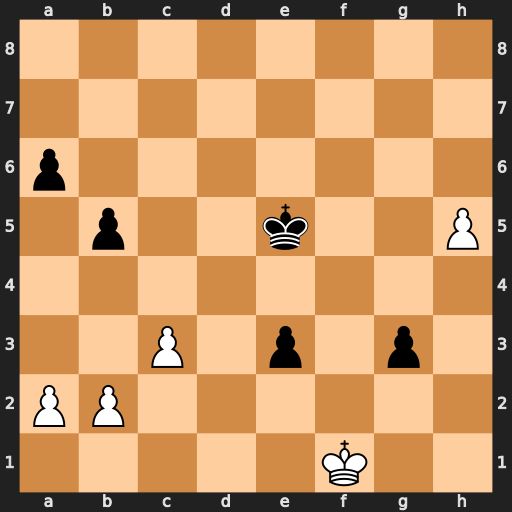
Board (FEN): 8/8/p7/1p2k2P/8/2P1p1p1/PP6/5K2
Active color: w
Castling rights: -
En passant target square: -
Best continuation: h6 Kf6 b3 e2+ Kxe2 g2 Kf2